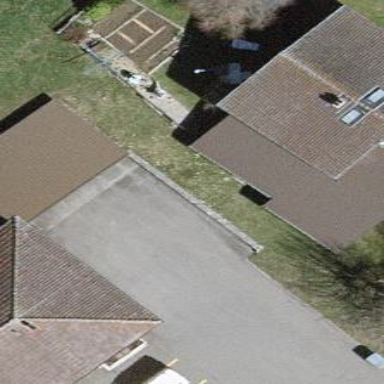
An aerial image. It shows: Garage building.